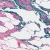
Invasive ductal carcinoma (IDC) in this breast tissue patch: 0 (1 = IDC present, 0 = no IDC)